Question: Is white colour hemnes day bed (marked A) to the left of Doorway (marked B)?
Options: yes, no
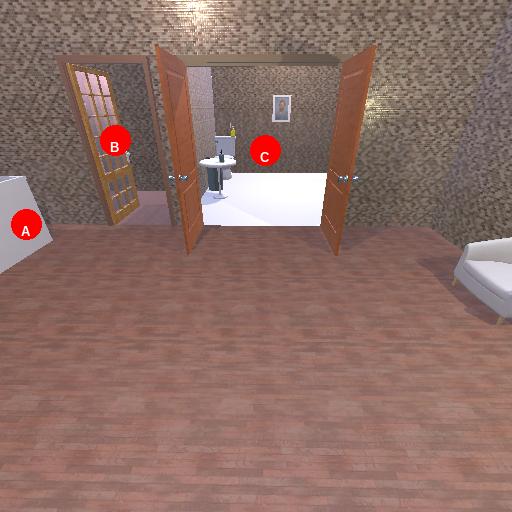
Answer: yes